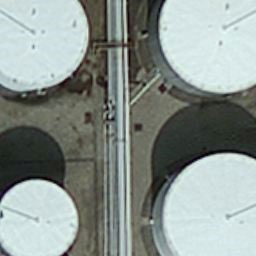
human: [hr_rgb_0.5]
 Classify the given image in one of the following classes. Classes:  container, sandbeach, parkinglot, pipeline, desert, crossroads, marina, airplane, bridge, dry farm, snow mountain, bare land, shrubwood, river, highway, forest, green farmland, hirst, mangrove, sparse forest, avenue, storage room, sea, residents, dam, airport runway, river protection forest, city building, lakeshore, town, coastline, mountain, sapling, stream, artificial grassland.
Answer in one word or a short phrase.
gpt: storage room